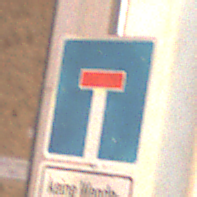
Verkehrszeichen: Sackgasse
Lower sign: HinweisGeaenderteVorfahrtVerkehrsfuehrungVerkehrsregelung3
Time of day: MorningAfternoon
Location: Outdoor (Urban)
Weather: Clear
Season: NotSpecified
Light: Natural